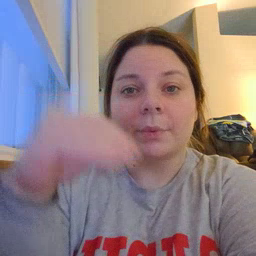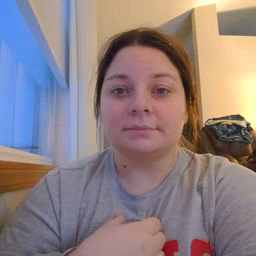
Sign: boy